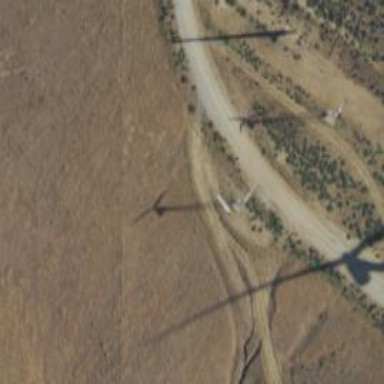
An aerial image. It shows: Wind generator is in the picture.